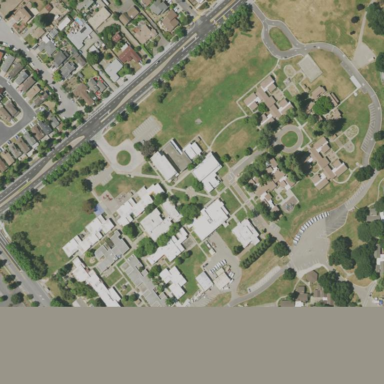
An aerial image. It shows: School.